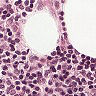
Metastatic tissue present: no